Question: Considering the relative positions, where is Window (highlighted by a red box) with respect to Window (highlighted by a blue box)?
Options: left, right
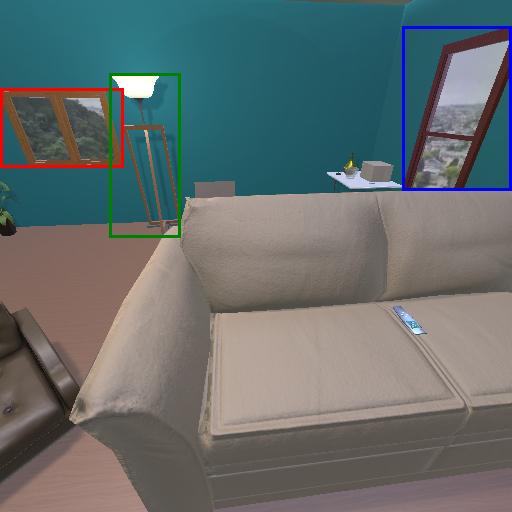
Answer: left